Current action and preconditions to check: trajectory_clear

Your task: For each precondition in the list above, predict whether it will hold at this action.

Consider the current scene as observed from the mobile robot's camera, and analyze the predicted future states of all dynamic agents (e.g., people, animals, vehicles, or any moving entities) within the NEXT SECOND.

IMPORTANT: Only answer "very likely" if you are absolutely certain—based on strong, clear evidence—that a dynamic agent will violate the precondition in the predicted future state. Do NOT answer "very likely" for unlikely, ambiguous, or low-probability risks.

Ask yourself for each precondition: Is there a high probability, with clear and convincing evidence, that the predicted future states of any dynamic agent will interfere with the predicted future state of the currently executing action within the NEXT SECOND, causing that precondition to fail?

Assess the risk level based on these predictions. Use "likely" or "very likely" if motions create a clear risk of interference.

Use "neutral" or "improbable" if agents are nearby but their predicted paths are clearly diverging or non-conflicting.

Failure Risk Categories: "very improbable", "improbable", "neutral", "likely", "very likely"

Answer Format: Output ONLY the probability_of_failure value from these categories: "very improbable", "improbable", "neutral", "likely", "very likely"

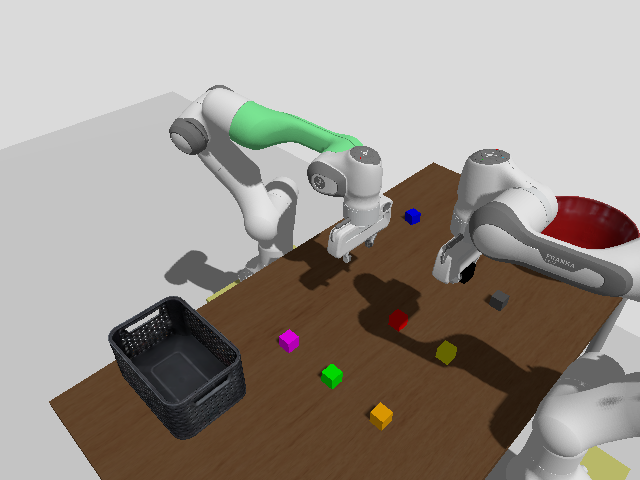

Answer: very improbable